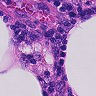
Metastatic tissue present: no